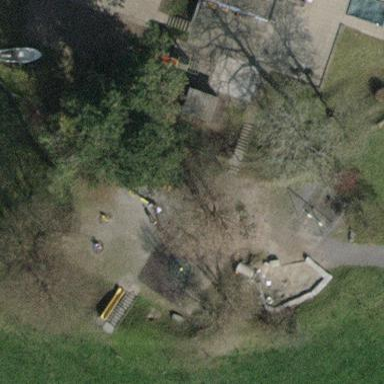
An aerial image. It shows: Playground area for leisure activities on the land.